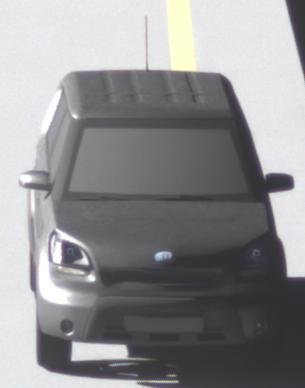
Make: KIA
Model: Soul 1.6
Detailed model: Soul (AM)
Model produced from: 2009/02
Model produced until: 2009/11
Doors: 5
Color: gray
Road condition: dry road
Daytime: morning or afternoon
Contrast: high contrast